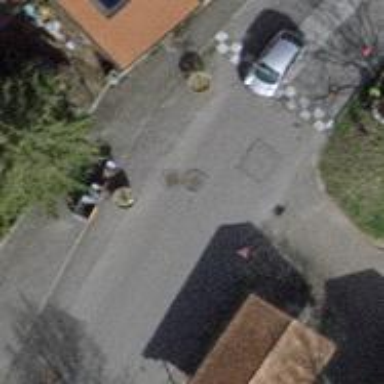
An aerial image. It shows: Living street.